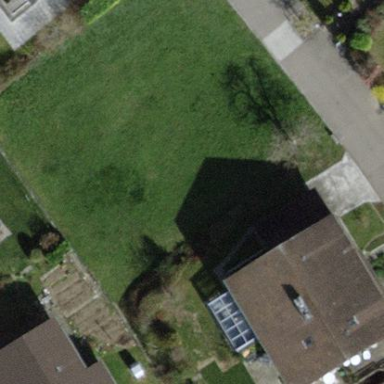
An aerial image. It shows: Semidetached house.